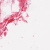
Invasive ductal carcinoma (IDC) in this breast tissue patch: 0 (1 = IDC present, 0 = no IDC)